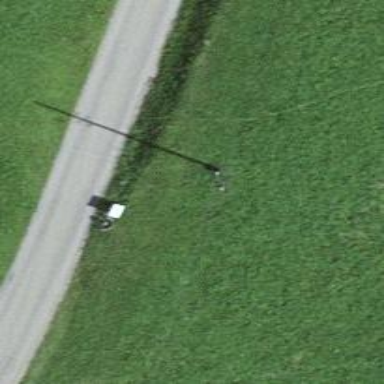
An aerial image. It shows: Minor power line.